Aerial crown-view tile of a tropical tree (Barro Colorado Island, Panama), acquired 20250616:
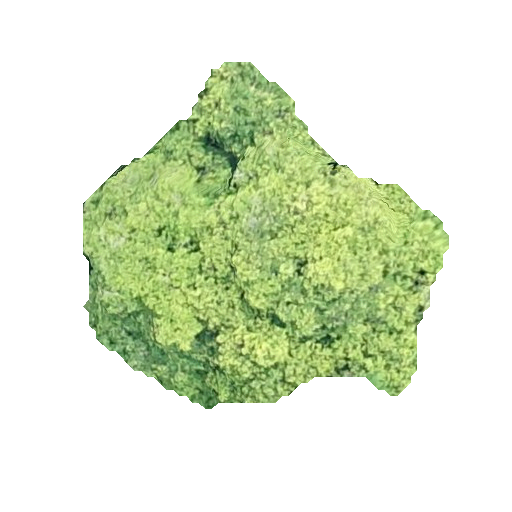
Species: Guapira myrtiflora
GBIF accepted scientific name: Guapira myrtiflora
Crown area: 121.177 m²